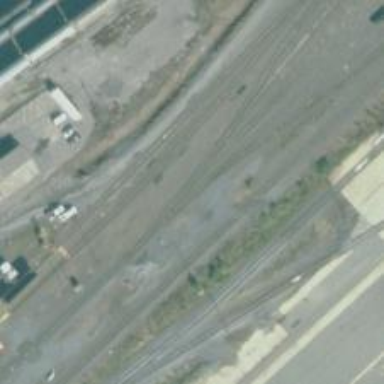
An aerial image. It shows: Railway yard.